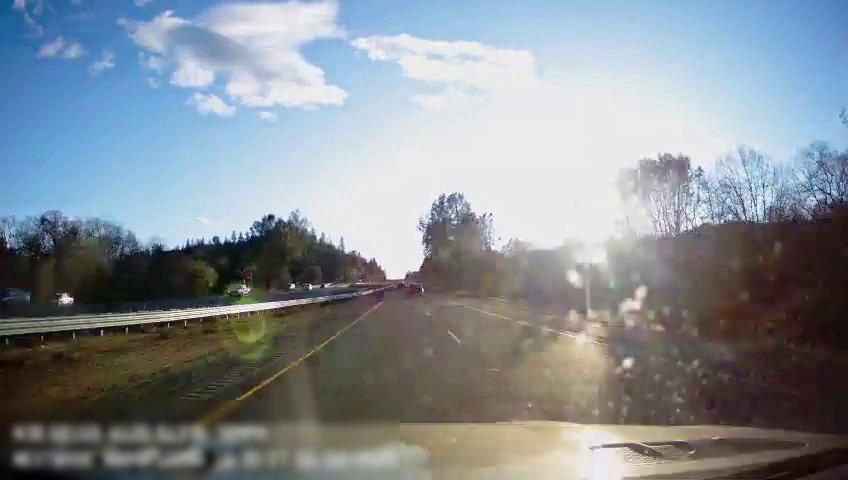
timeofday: Day
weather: Sunny
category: Drivable Space
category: Drivable Space
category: Vehicles | Truck
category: Vehicles | Car
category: Vehicles | Car
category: Vehicles | SUV
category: Vehicles | SUV
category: Lanes | Current Lane
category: Lanes | Current Lane
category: Lanes | Alternate Lane